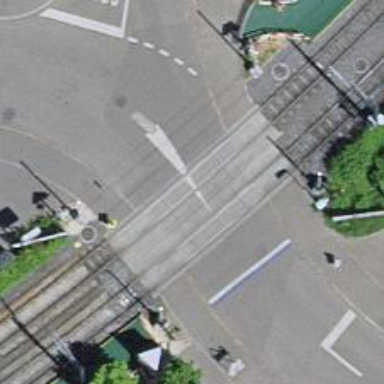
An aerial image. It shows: Level railway crossing with lights and double half barrier.